Interaction volume radius: 10 \u00c5
Interaction volume height: 15 \u00c5
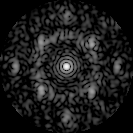
Disorder parameter: 0.5766